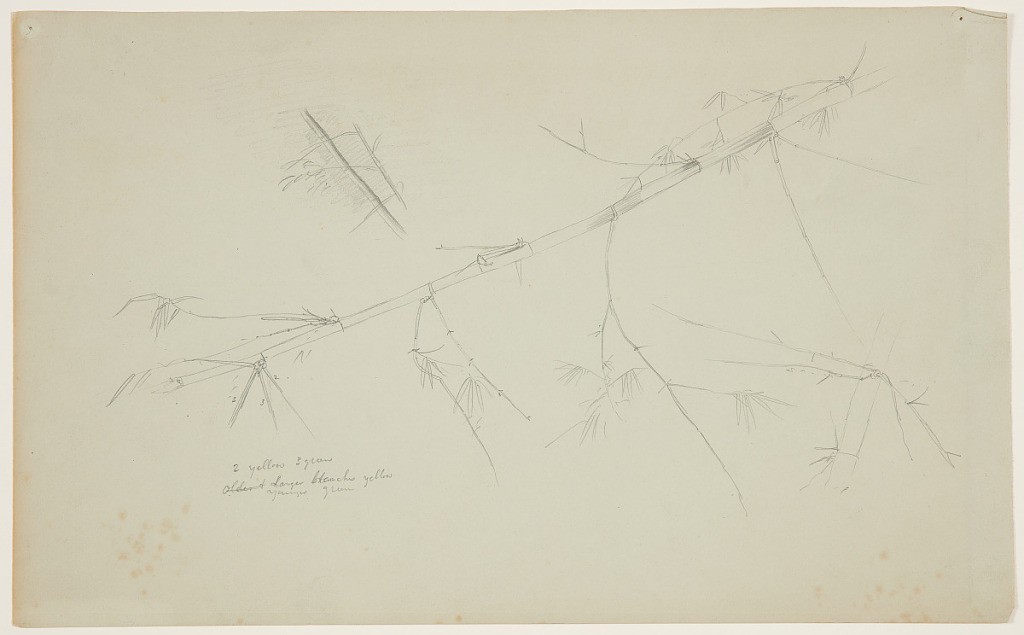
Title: Bamboo, Jamaica
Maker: Frederic Edwin Church, American, 1826–1900
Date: May–September 1865
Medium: Graphite on gray-green wove paper
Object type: Drawing
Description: Botanical sketch of a bamboo plant in Jamaica. Primary stem of the plant, with its small branches, is oriented diagonally across the composition. Two smaller details of the bamboo stem are visible upper left and lower right.